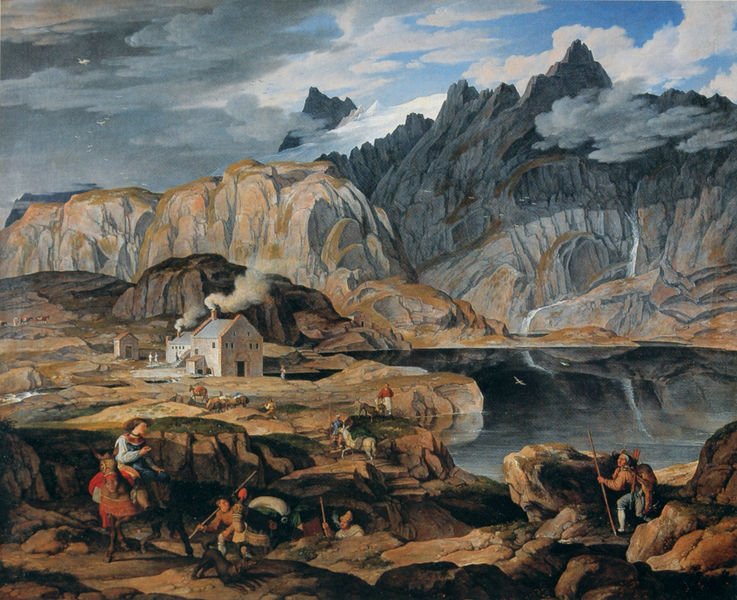
Titel: Das Hospiz am Grimselpass
Künstler: Joseph Anton Koch
Standort: Karlsruhe
Institution: Staatliche Kunsthalle
Schlagwörter: berg, blau, dunkel, felsen, gemälde, gewitter, himmel, kampf, mann, schatten, vogel, wasser, weiß, wolken, fluss, frauen, gelb, landschaft, menschen, see, braun, frau, grau, licht, männer, schwarz, strasse, dach, haus, hund, rot, tiere, weg, stein, spiegel, häuser, hügel, kühe, spiegelung, vögel, wind, rauch, realismus, händler, wasserfall, esel, handel, kamin, pferd, pferde, reiter, schornstein, stock, stab, last, berge, gebirge, gipfel, gletscher, romantik, krieg, schlacht, sturm, unwetter, deutsch, wandern, alpen, bergspitze, wasseroberfläche, eisberg, jagd, maultier, jäger, wanderer, rauchwolke, speer, speere, gebirgssee, fjord, wanderstock, hirten, ziege, bergpass, pass, hausdach, hospiz, passstrasse, ocke, wolkendecke, wasserfälle, handelsweg, se, grimsel, hispiz